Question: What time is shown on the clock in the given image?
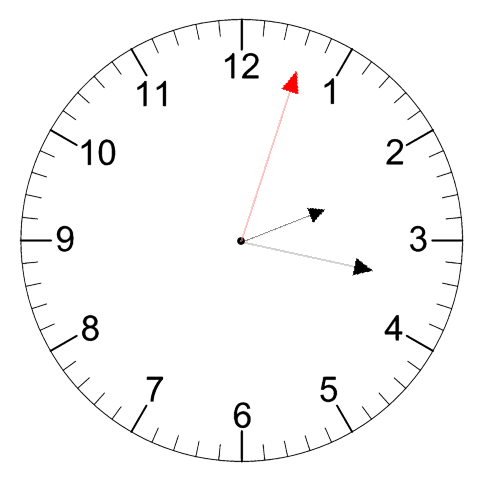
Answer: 02:17:03